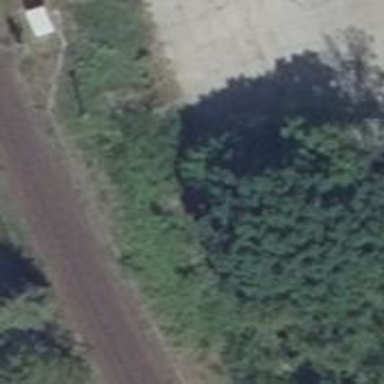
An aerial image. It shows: Railway turntable.